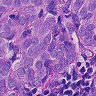
Metastatic tissue present: yes